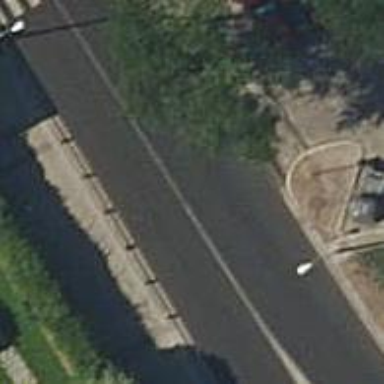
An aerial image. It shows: Asphalt road classified as tertiary.